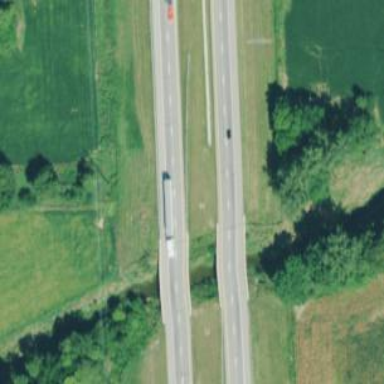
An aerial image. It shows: Motorway.